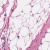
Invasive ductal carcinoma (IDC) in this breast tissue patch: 0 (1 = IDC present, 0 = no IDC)